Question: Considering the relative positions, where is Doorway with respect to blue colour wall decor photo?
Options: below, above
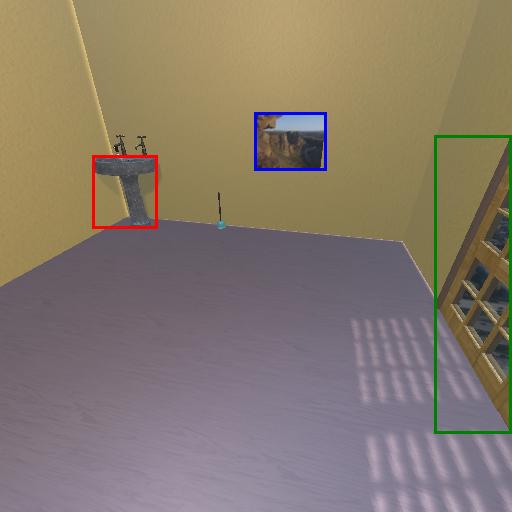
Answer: below